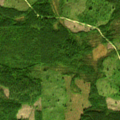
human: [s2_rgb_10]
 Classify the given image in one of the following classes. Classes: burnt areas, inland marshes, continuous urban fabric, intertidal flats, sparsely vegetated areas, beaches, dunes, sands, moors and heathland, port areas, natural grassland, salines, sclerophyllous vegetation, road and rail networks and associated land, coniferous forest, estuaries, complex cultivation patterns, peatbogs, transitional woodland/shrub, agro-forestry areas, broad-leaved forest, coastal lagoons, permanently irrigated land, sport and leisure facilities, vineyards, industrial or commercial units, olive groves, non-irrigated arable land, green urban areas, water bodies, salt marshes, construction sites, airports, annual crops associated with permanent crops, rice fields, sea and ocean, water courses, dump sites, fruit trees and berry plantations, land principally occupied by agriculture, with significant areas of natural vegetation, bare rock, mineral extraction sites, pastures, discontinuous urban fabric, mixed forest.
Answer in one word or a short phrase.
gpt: mixed forest, transitional woodland/shrub